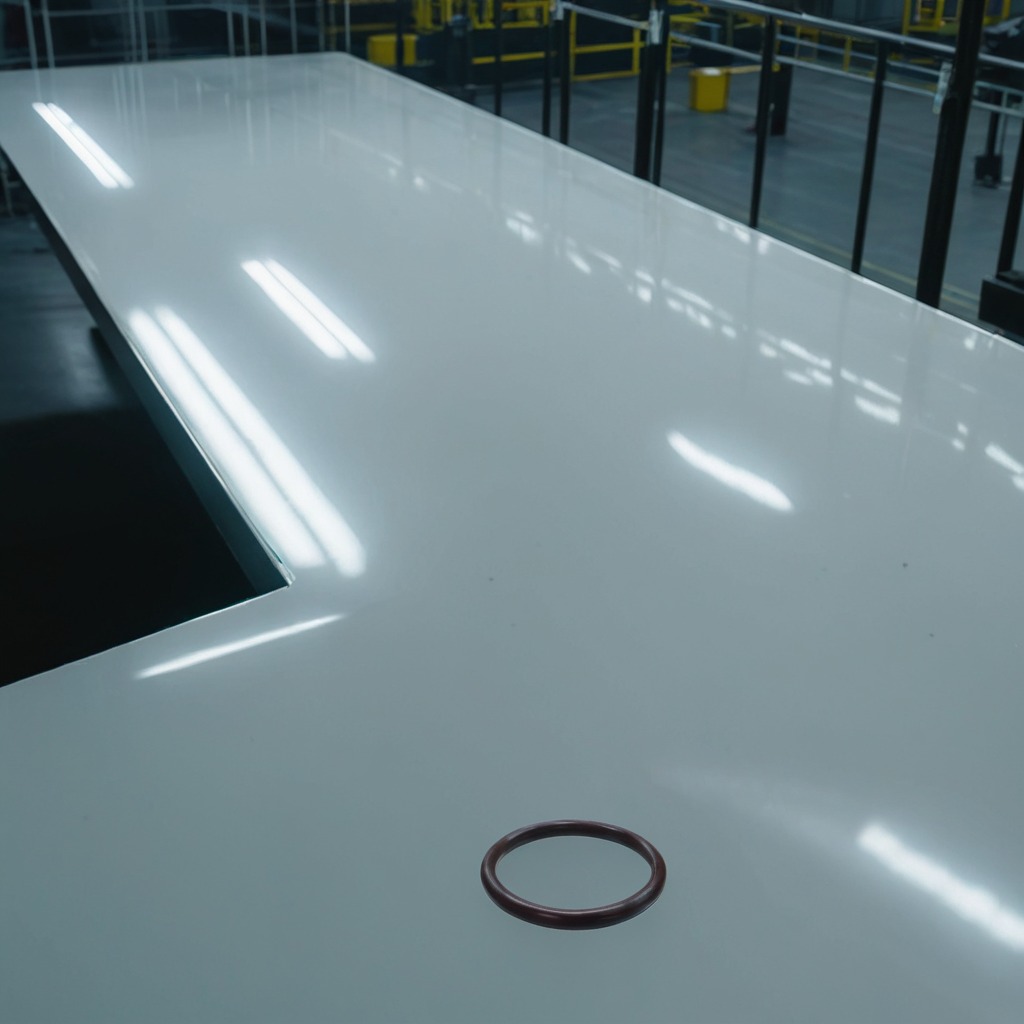
A rubber O-ring lies on the high-gloss table in a ship maintenance bay industrial lighting.